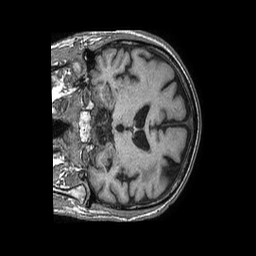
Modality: T1w
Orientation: coronal
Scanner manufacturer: philips
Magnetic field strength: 1.5 T
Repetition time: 0.007724 s
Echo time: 0.003524 s